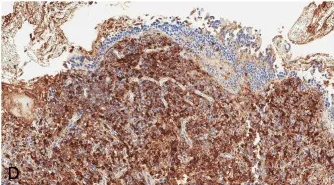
High magnification.
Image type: pathology (immunostaining)